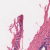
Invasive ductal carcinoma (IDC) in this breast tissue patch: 0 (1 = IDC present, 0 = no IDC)